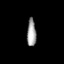
Tissue: lung
Cell type: Endothelial cells
Senescence score: 0.7607
Nuclear area (px): 244
Mean DAPI intensity: 159.844